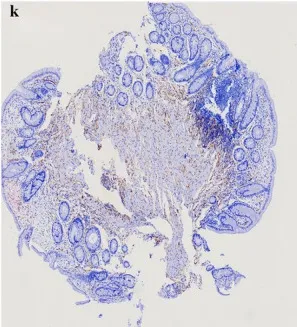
(h-k) Microscopic images showing (white arrow) inflammatory cell infiltration in the mucosa lamina propria and mucosa intramuscular, more foam phagocyte, focal lymphocyte aggregation, small-vessel proliferation, and surrounding collagen-like deposition. Pathological immunohistochemical staining.
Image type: pathology (immunostaining)